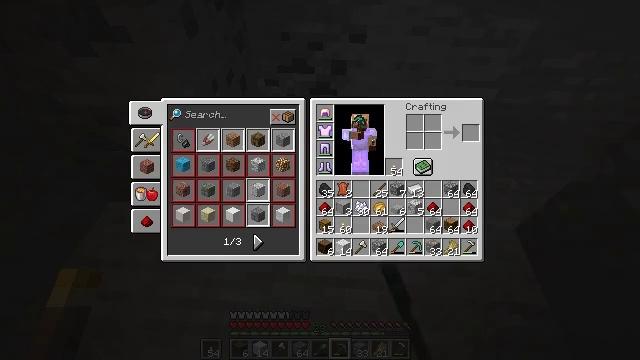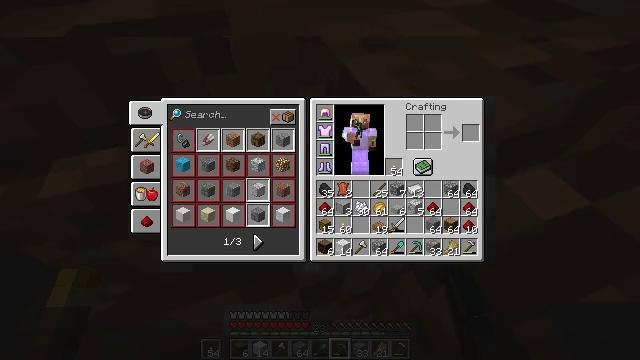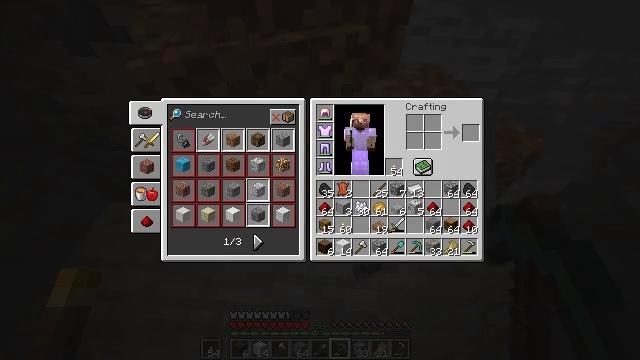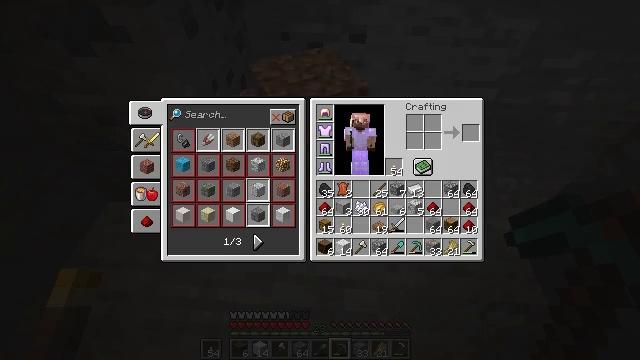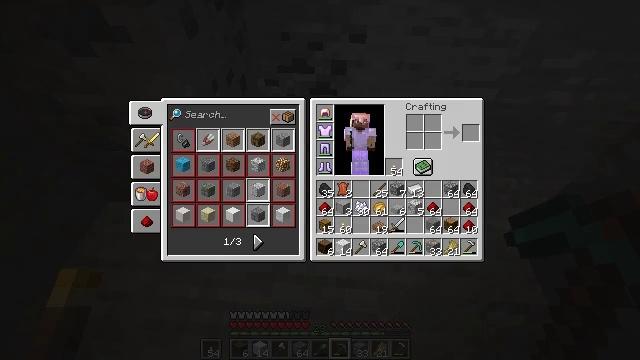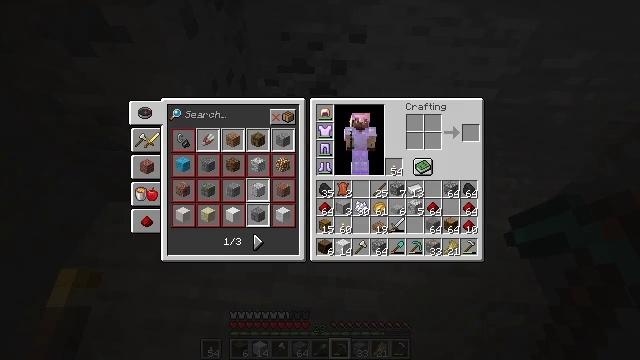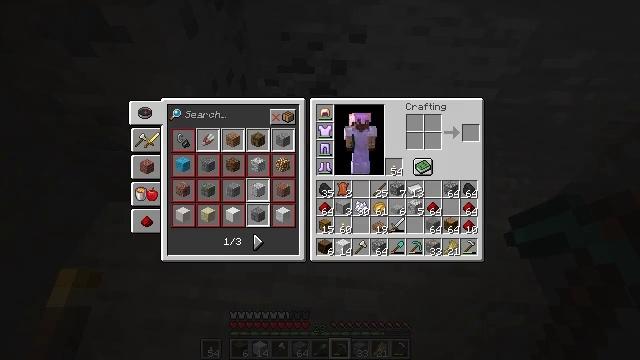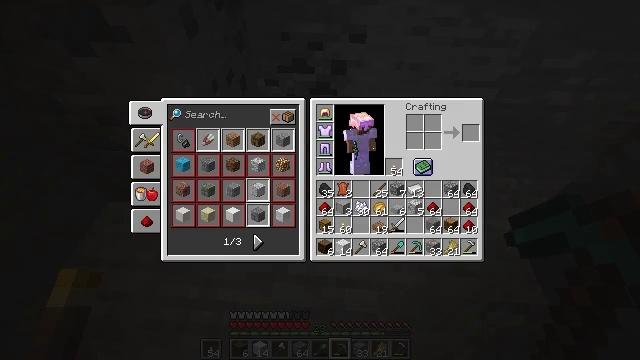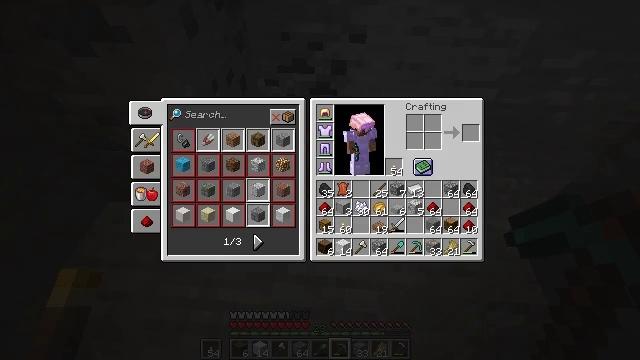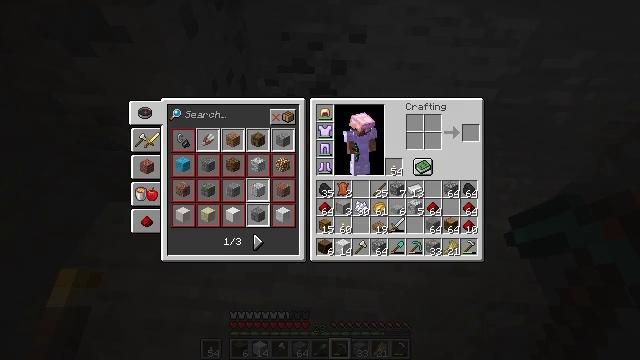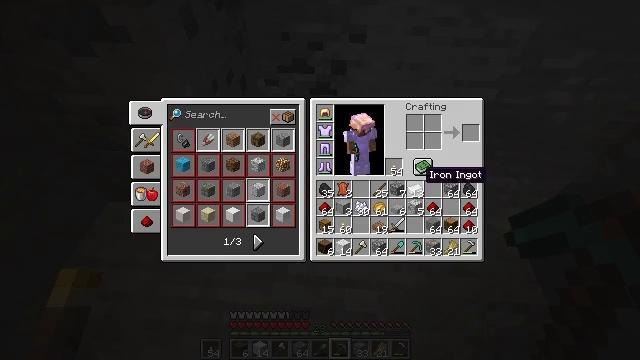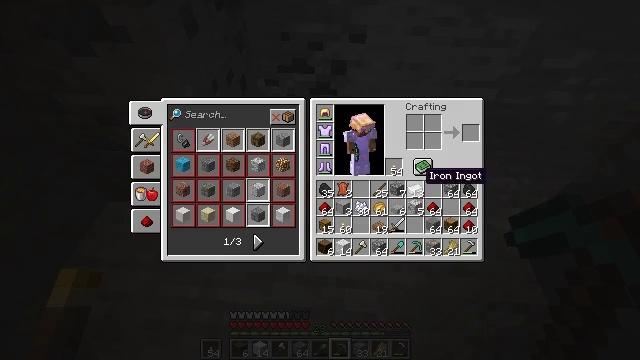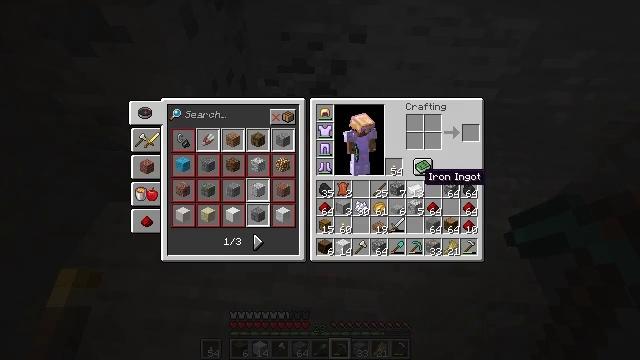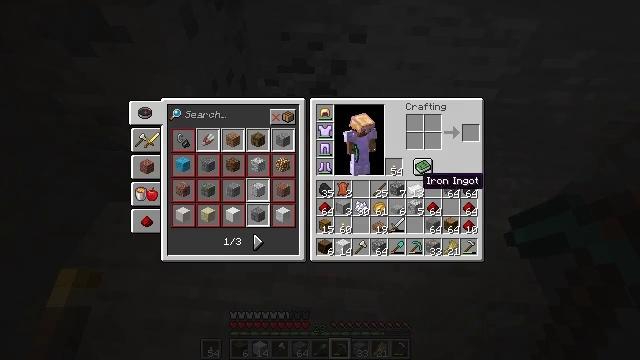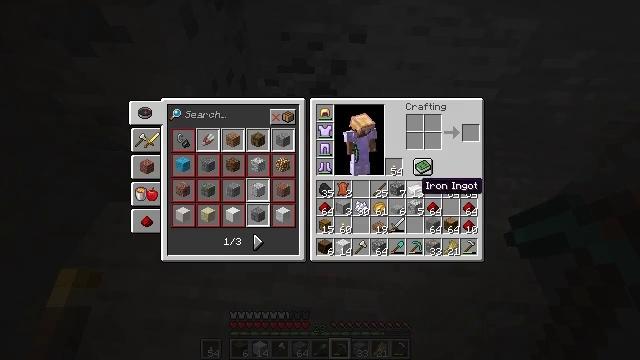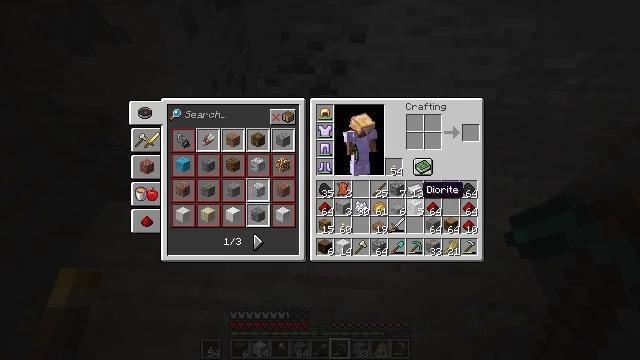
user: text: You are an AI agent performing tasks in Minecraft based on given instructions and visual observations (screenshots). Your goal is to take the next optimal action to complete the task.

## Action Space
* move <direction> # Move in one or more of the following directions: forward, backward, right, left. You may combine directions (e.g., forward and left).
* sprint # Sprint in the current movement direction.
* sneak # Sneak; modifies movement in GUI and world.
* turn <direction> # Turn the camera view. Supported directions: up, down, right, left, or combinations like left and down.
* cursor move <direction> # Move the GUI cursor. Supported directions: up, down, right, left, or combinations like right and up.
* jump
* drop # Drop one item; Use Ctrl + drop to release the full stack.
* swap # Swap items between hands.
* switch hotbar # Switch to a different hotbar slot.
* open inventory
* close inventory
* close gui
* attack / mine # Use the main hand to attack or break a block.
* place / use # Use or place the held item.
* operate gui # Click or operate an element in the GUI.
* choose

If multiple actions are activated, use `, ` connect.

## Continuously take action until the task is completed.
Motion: motion action
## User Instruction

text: Remove a diorite block from the inventory.
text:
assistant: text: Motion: open gui
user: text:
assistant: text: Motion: no_op
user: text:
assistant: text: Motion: no_op
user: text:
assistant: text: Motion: cursor move down
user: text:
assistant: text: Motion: cursor move right and down
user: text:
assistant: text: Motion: cursor move right and down
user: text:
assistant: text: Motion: cursor move right and down
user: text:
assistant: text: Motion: no_op
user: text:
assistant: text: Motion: no_op
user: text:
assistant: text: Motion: no_op
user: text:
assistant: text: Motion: no_op
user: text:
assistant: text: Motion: no_op
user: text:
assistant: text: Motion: no_op
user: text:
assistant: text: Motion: no_op
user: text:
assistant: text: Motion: no_op
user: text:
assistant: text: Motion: no_op
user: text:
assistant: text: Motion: no_op
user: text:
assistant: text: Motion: no_op
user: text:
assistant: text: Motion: no_op
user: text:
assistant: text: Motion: operate gui
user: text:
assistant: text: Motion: cursor move up, operate gui
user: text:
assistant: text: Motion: cursor move left and up, operate gui
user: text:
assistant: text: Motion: cursor move left and up
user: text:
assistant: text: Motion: cursor move left and up
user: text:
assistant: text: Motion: cursor move left and up
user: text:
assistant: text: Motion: no_op
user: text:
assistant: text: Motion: no_op
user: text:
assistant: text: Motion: no_op
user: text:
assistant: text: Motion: operate gui
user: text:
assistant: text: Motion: operate gui